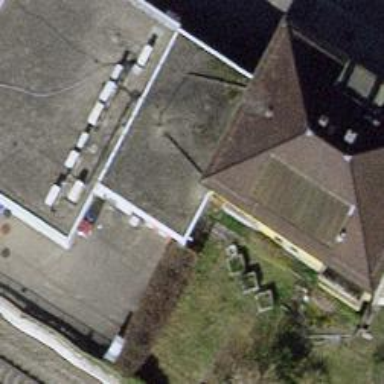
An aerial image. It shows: Car wash facility.